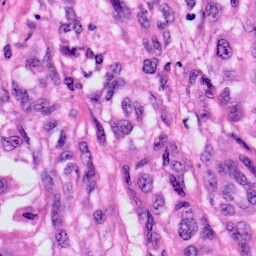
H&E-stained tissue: Skin